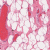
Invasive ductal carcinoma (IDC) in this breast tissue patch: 0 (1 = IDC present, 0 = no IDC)